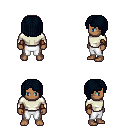
a pixel art fantasy rpg character, male body template, human, dark skin, white long-sleeve shirt, white pants, raven pageboy hairstyle, cloth bracers, four views (front, back, left, right), 2x2 character sprite sheet, small pixel art, hard edges, no anti-aliasing